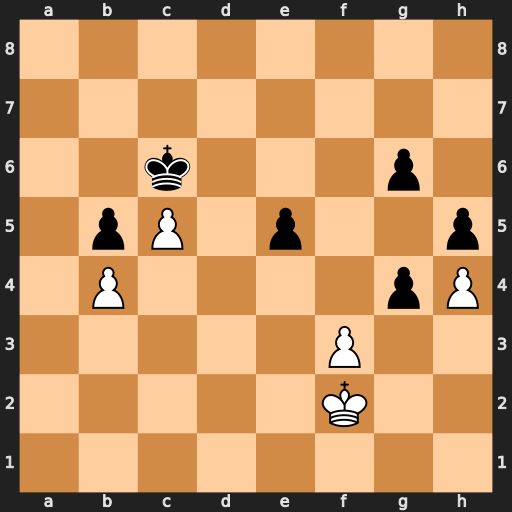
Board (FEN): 8/8/2k3p1/1pP1p2p/1P4pP/5P2/5K2/8
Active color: w
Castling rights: -
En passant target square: -
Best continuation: fxg4 hxg4 Kg3 Kd5 Kxg4